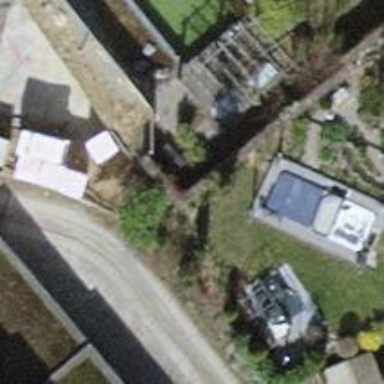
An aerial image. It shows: Hedge barrier.